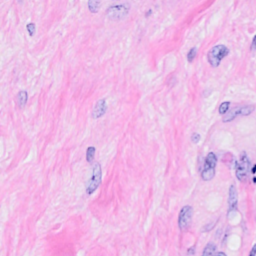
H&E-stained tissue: Breast